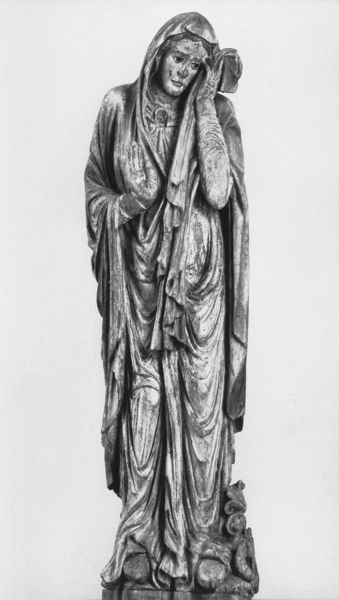
Titel: Trauernde Muttergottes aus St. Moritz in Naumburg
Institution: Berlin, Staatliche Museen zu Berlin, Preußischer Kulturbesitz
Schlagwörter: hand, kopf, umhang, weiß, frau, grau, holz, kleid, marmor, schwarz, schleier, tuch, alt, arm, augen, falten, gesicht, mensch, sockel, stehen, stein, trauer, hände, gewand, mantel, stehend, tücher, schräg, traurig, skulptur, statue, füße, kopftuch, bronze, faltenwurf, plastik, ellenbogen, knie, geneigt, fotografie, fuss, segnen, maria, madonna, schief, weinend, abwehren, holzskulptur, gewandt, gehoben, schüsselfalten, freistehend, donna, bekümmert, heillige, an kopf, nand, schwarz-wei´